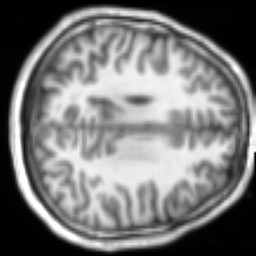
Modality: T1w
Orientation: axial